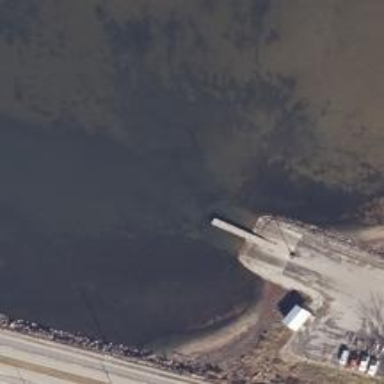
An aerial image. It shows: Slipway on leisure land.